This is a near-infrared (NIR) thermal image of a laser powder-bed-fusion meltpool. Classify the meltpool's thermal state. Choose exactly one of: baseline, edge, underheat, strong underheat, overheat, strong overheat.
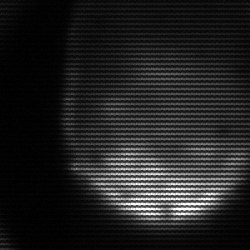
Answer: edge